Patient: sex F, age 43
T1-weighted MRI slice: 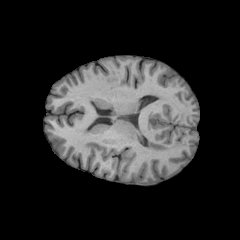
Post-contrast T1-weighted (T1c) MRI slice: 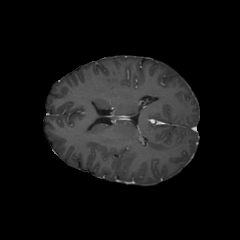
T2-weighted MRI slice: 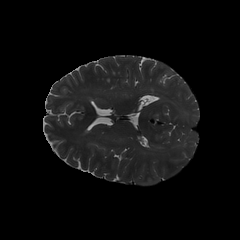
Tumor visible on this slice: yes
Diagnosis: Astrocytoma, IDH-wildtype
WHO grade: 3